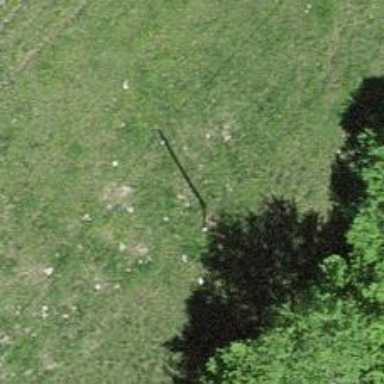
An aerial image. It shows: Power pole.